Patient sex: M
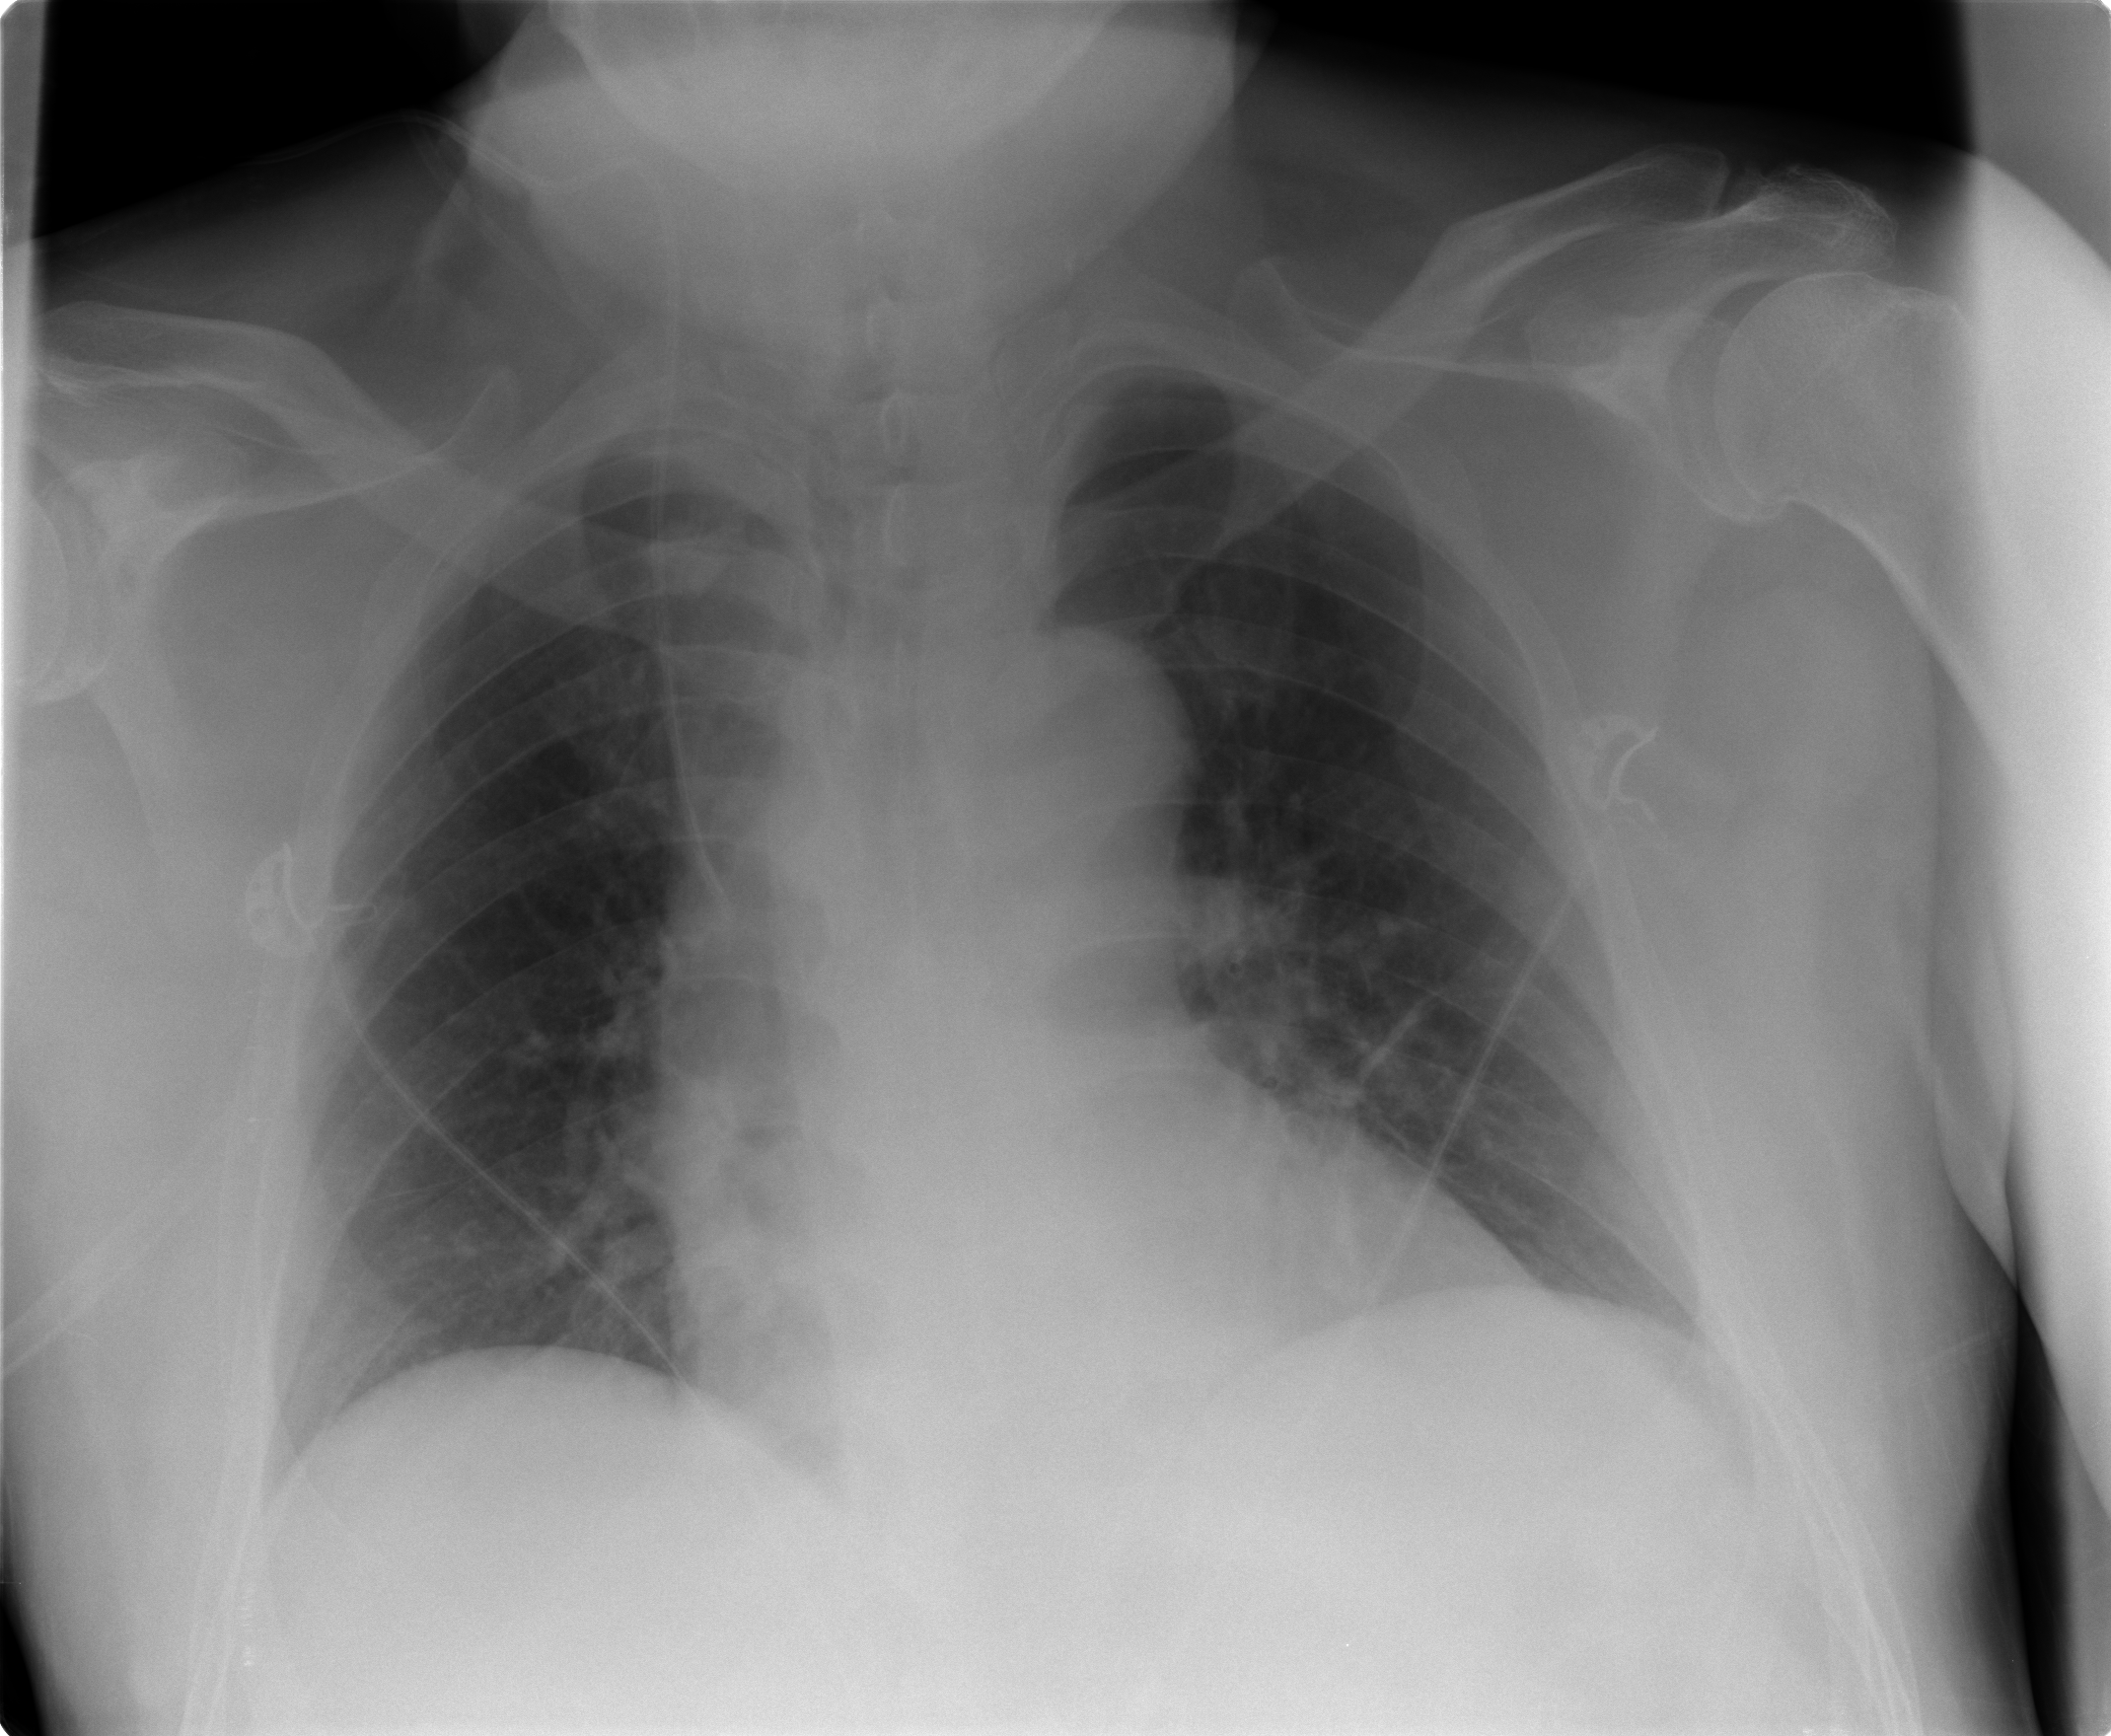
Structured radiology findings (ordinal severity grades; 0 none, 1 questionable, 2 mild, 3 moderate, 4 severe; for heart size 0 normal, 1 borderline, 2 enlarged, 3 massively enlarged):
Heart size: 0
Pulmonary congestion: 0
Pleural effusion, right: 0
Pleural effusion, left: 0
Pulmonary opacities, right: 0
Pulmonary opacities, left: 0
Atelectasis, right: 1
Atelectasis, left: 1